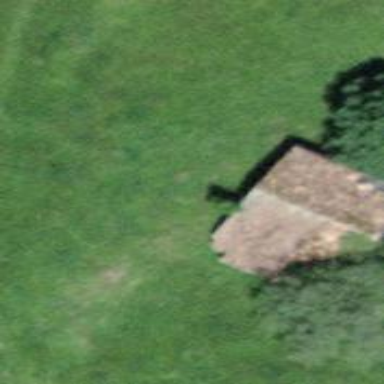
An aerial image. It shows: Barn.